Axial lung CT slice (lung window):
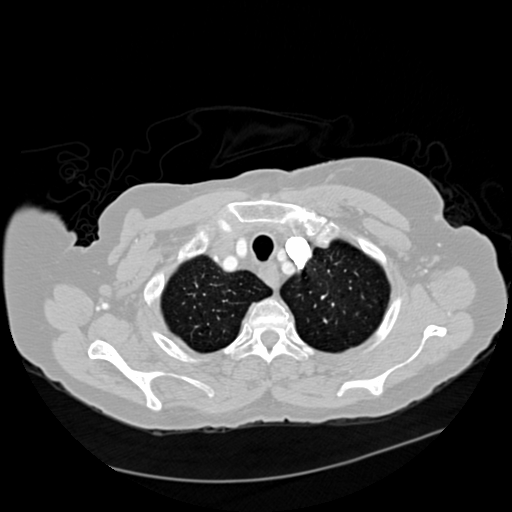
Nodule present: no